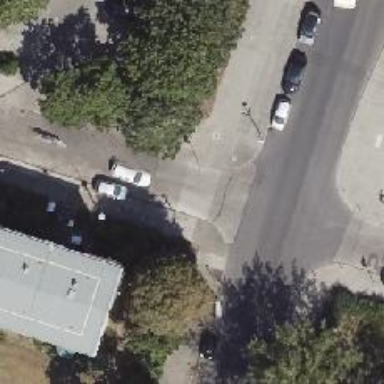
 with parking on the left done on the street and on the right partly on the kerb."